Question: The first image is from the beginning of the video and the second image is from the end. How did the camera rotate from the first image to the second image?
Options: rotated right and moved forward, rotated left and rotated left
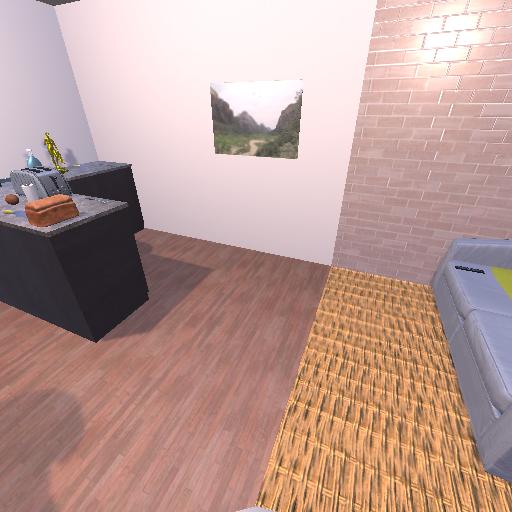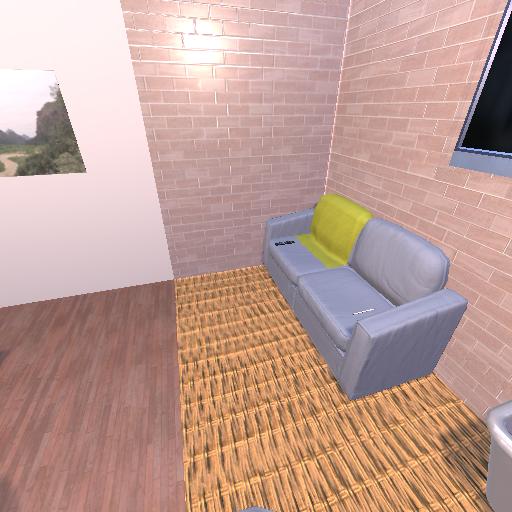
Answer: rotated right and moved forward